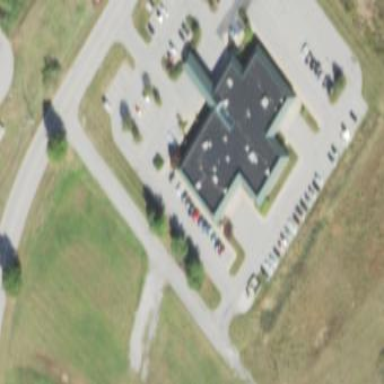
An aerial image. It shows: Commercial building that serves as clinic for healthcare.